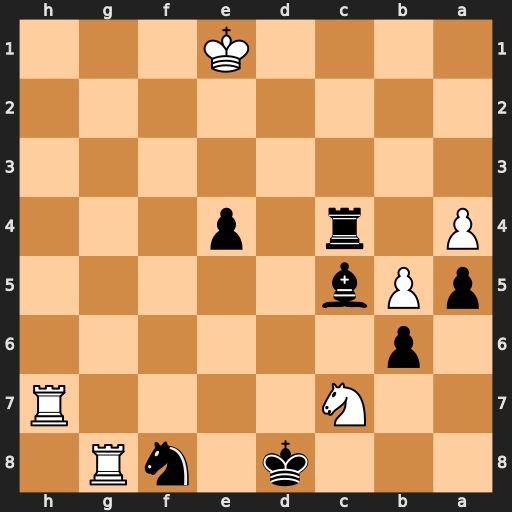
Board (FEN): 3k1nR1/2N4R/1p6/pPb5/P1r1p3/8/8/4K3
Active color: b
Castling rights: -
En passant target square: -
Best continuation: Bb4+ Kd1 Rxc7